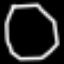
Label: octagon